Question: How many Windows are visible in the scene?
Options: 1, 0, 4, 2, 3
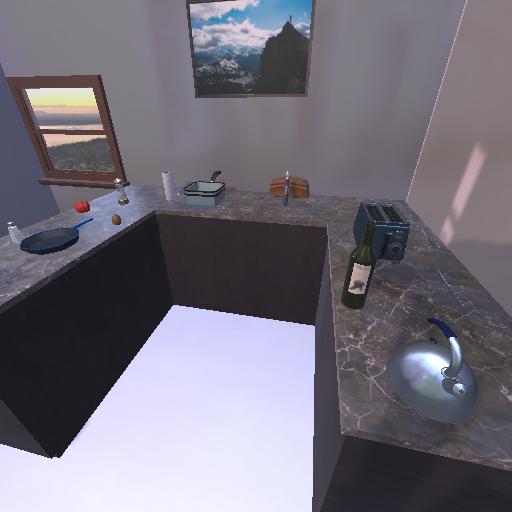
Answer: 1